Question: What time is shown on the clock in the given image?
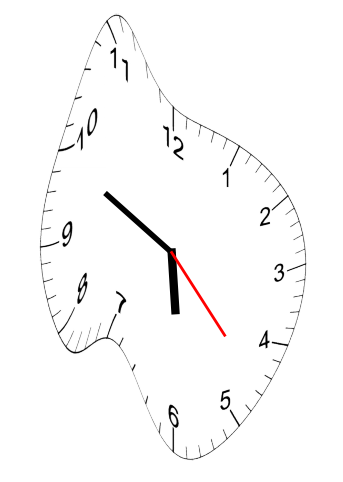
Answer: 05:49:23